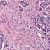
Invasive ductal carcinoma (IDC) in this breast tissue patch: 1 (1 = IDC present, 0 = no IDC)